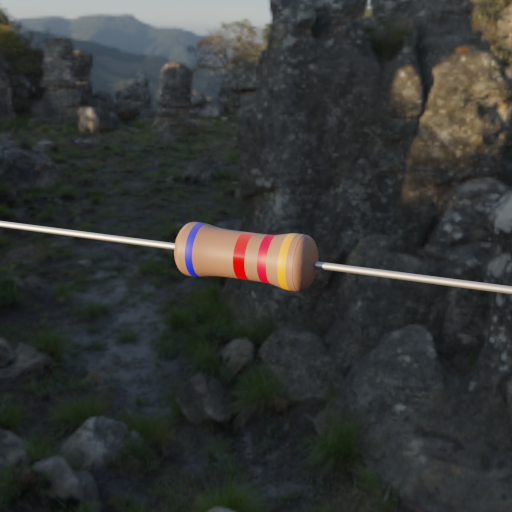
Resistor colour bands (in order): blue, red, red, orange